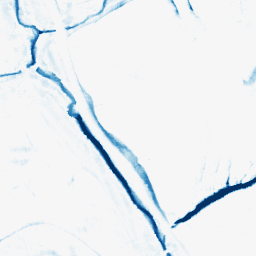
Category: morphological
Decomposition family: morphological_square
Decomposition parameters: operation: closing
size: 10
Upsampling method: quadratic
Upsampling parameters: scale: 4
Upsampling scale: 4